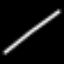
Label: line